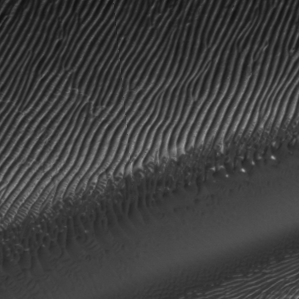
Label: frost